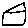
Label: house